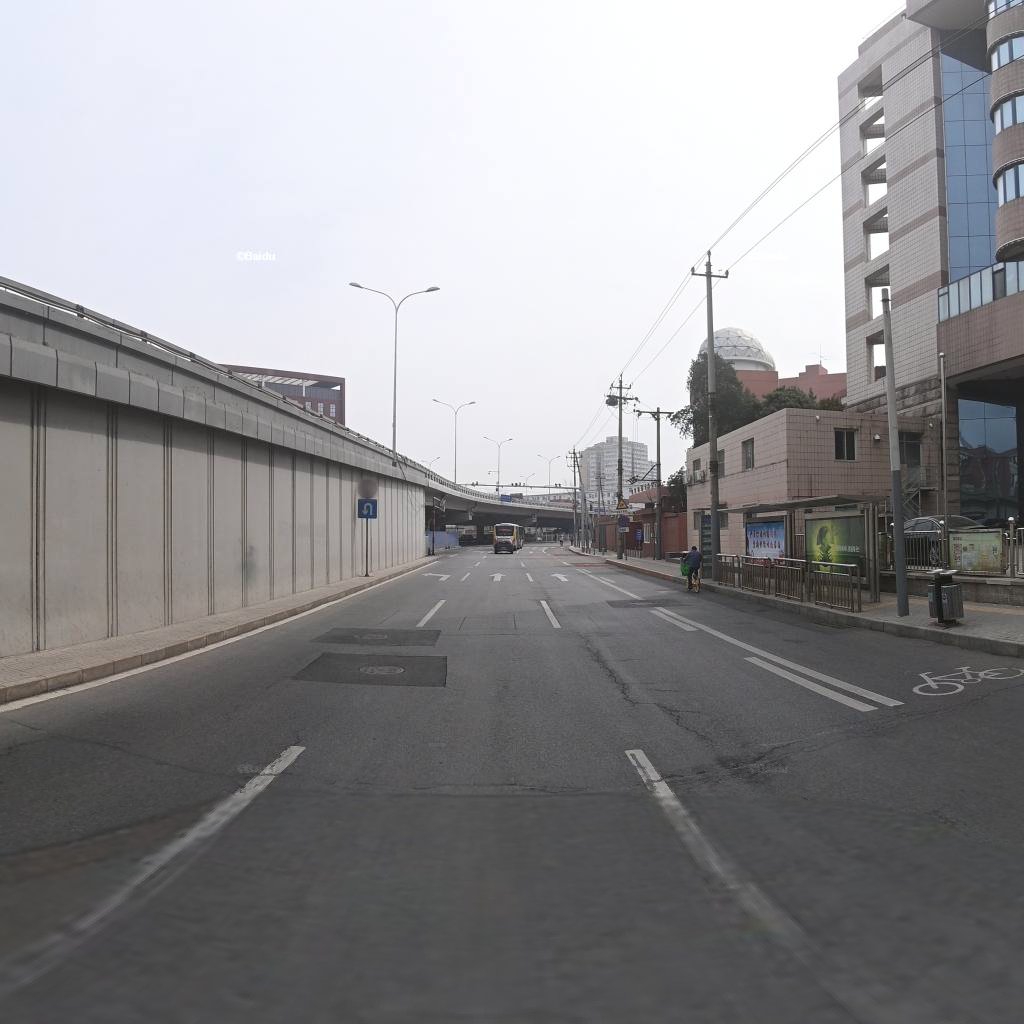
Region: Haidian
Road damage annotations: longitudinal crack, longitudinal crack, transverse crack, manhole cover, manhole cover, manhole cover